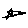
Label: star